Interaction volume radius: 10 \u00c5
Interaction volume height: 10 \u00c5
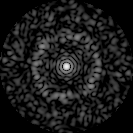
Disorder parameter: 0.8571